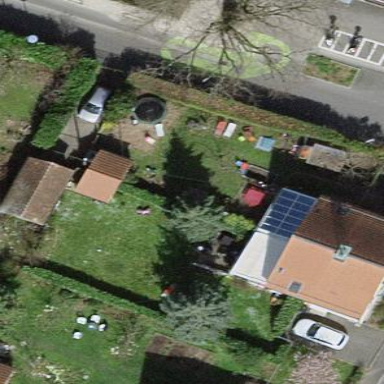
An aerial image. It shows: Garden surrounded by fence.